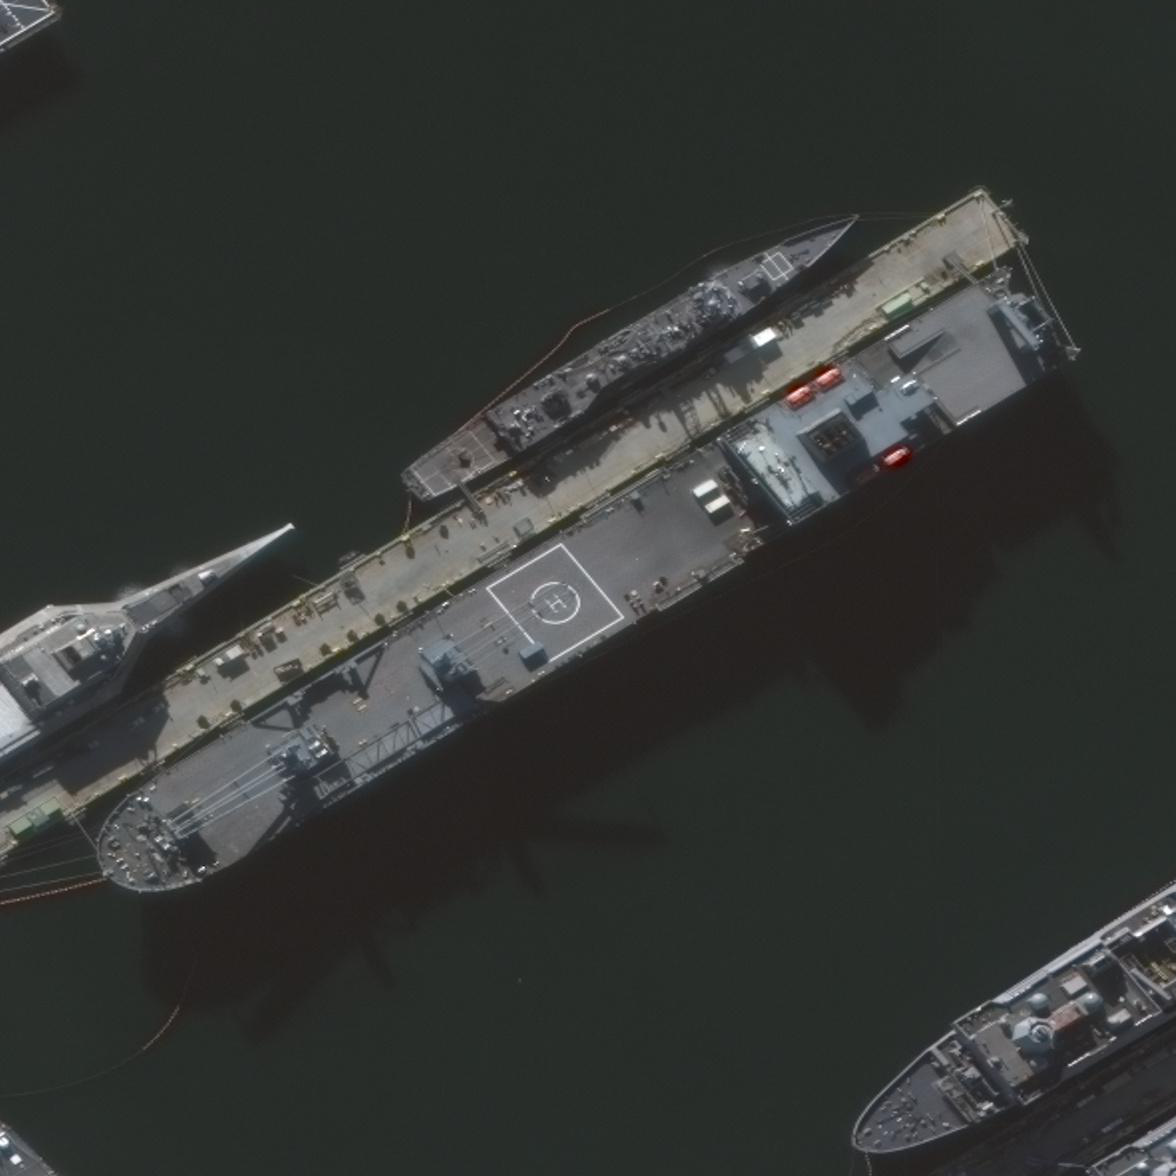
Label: Crane_ship